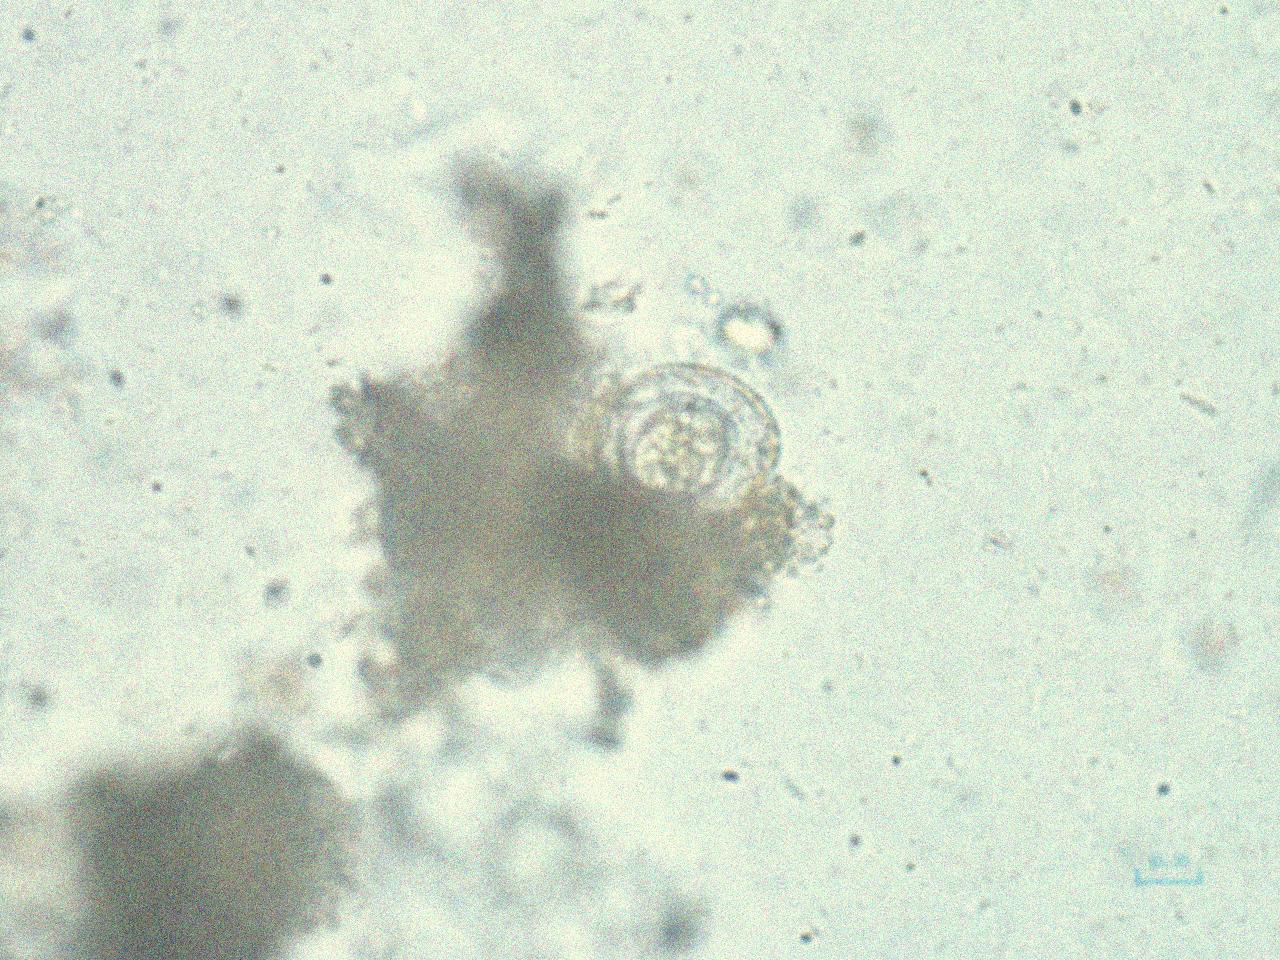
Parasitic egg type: Hymenolepis nana